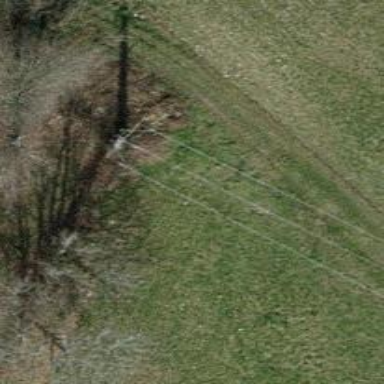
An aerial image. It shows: Minor power line with three cables.